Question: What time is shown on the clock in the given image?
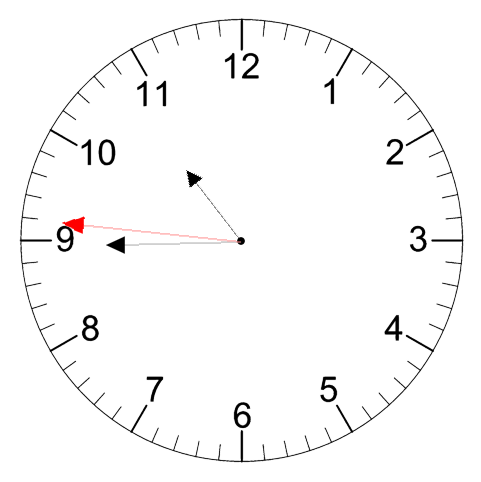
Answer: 10:44:46